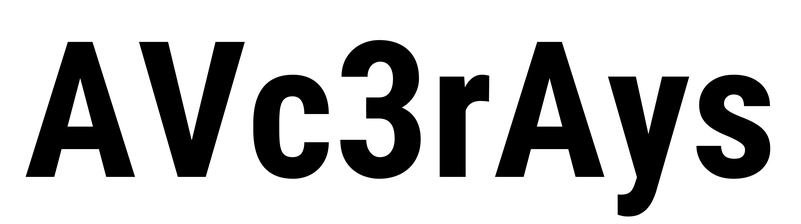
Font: Roboto_Condensed_Bold